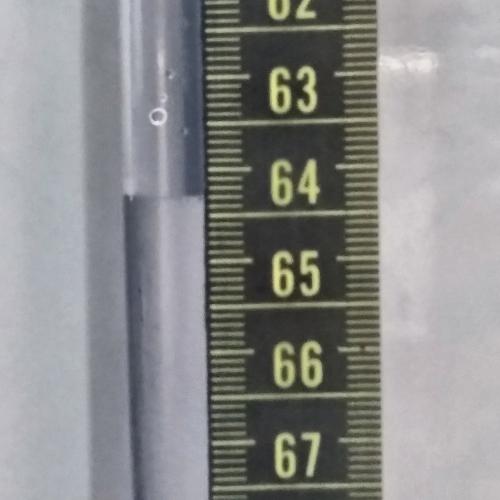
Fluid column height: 64.3 cm